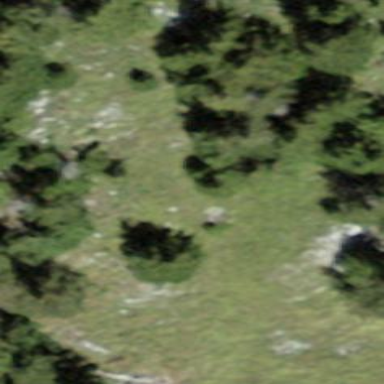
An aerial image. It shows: Patch of scrub vegetation.